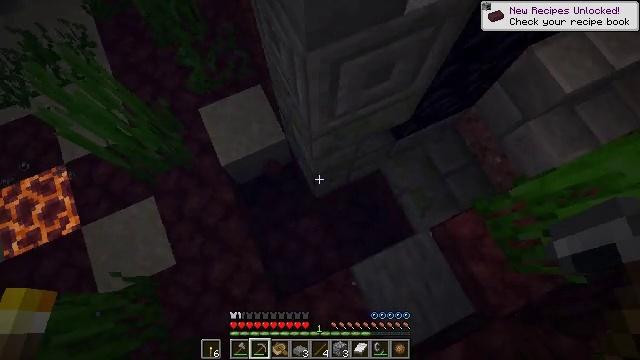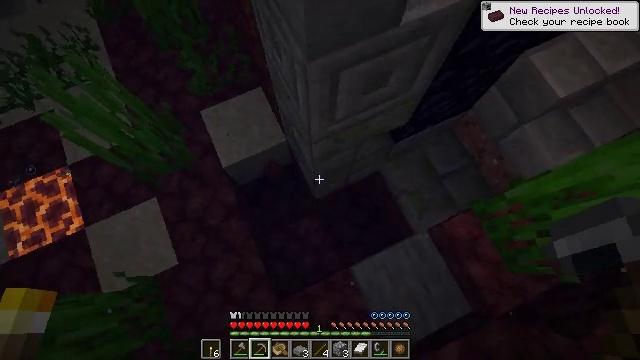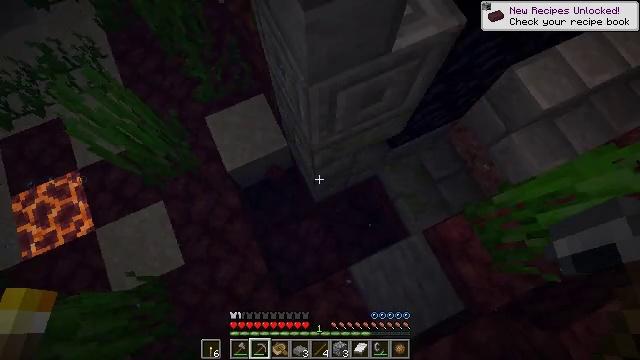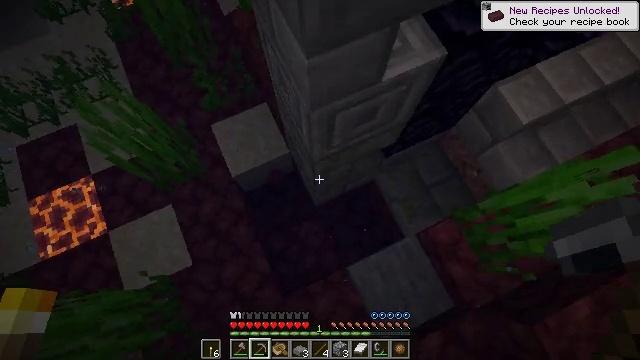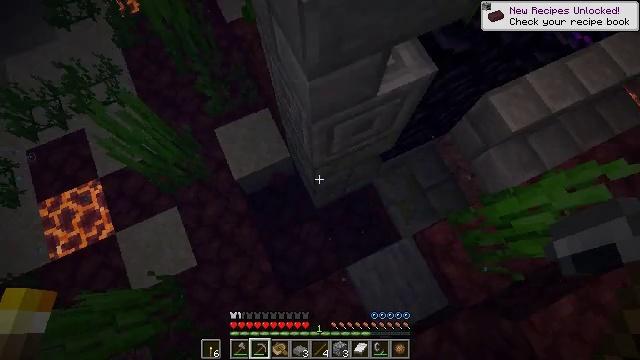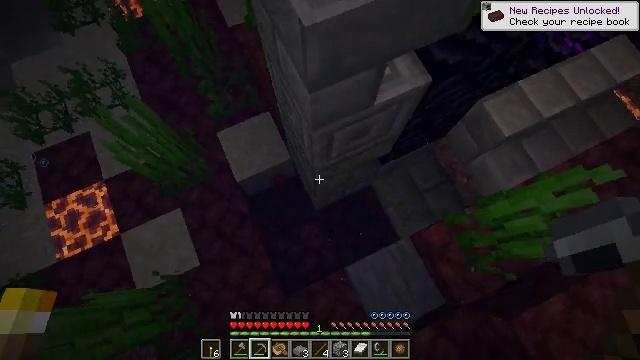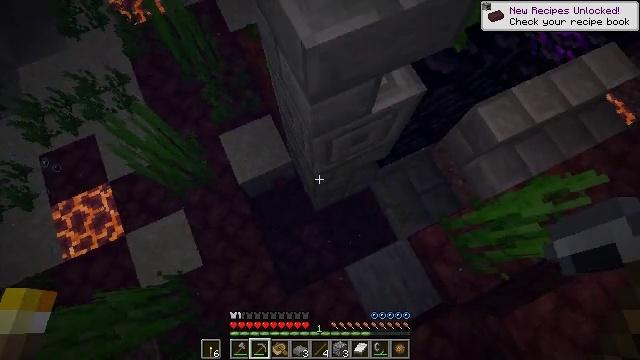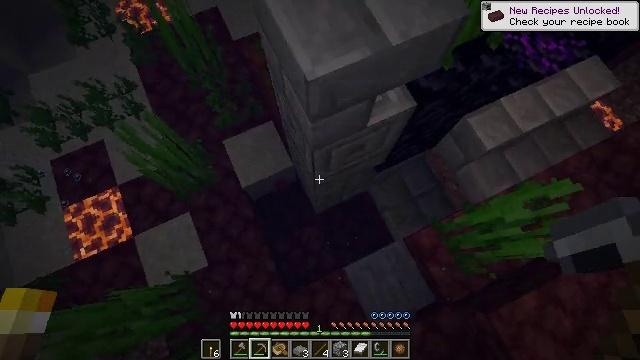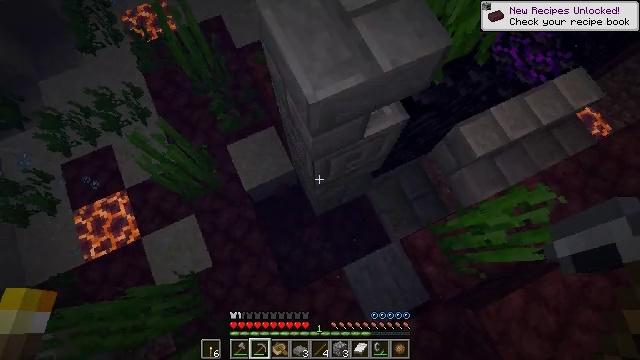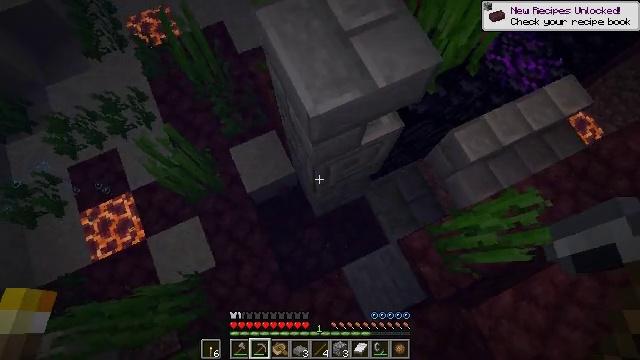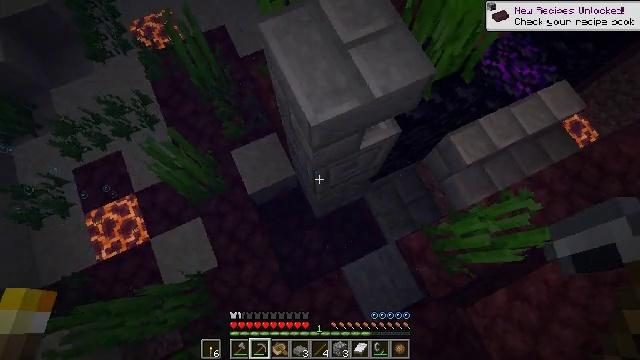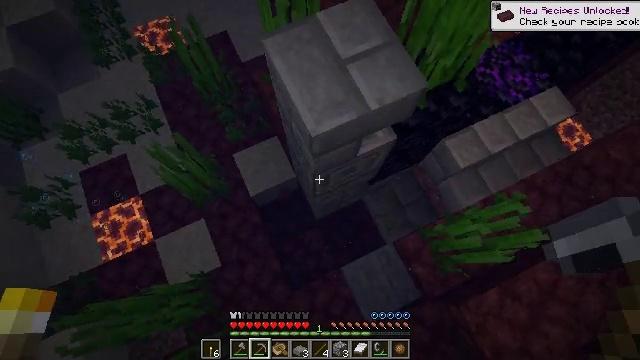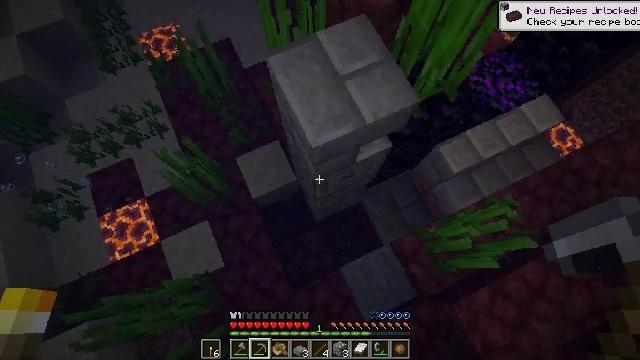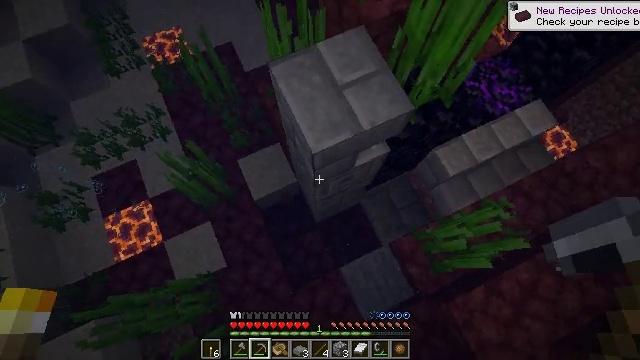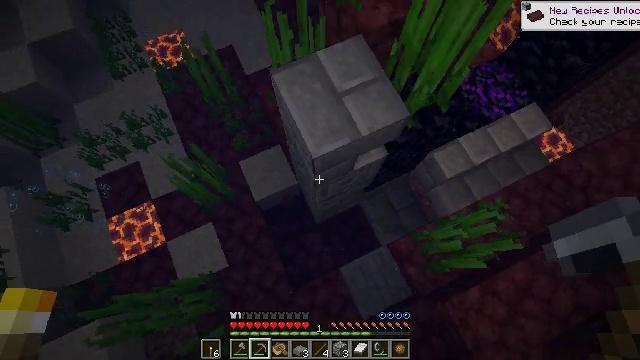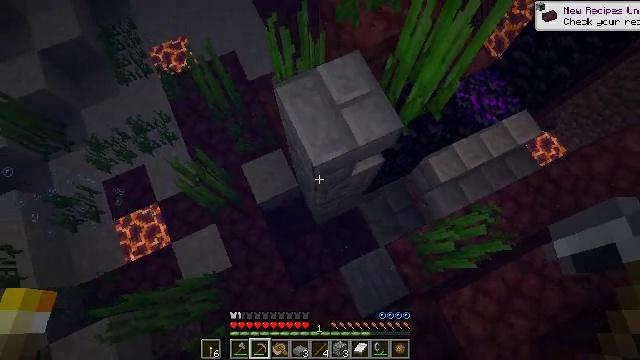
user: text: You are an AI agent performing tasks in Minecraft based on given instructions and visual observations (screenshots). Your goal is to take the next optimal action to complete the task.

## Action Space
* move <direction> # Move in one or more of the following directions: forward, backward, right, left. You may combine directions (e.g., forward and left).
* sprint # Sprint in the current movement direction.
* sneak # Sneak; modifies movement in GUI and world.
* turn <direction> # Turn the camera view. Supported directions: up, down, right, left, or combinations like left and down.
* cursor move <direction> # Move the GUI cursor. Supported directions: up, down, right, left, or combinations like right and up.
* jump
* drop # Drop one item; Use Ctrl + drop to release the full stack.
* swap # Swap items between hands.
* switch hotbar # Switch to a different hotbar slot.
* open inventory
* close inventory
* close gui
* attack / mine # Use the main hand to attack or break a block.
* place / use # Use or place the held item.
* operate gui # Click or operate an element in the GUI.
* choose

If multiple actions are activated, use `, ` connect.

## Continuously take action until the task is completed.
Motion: motion action
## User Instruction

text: Break the tall seagrass.
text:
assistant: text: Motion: jump
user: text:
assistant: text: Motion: jump
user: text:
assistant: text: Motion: jump
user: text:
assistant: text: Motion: jump
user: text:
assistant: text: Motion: jump
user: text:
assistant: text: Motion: jump
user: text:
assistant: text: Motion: jump
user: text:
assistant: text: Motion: jump
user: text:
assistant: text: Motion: jump
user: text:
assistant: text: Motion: jump
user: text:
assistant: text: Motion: jump
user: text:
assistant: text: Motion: jump
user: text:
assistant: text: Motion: jump
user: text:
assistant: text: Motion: jump
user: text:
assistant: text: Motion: jump
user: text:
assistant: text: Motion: jump
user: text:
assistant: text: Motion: jump
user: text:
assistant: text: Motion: jump
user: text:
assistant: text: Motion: turn right, jump
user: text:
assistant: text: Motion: turn right and down, jump
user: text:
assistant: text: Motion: turn right and down, jump
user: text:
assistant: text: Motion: turn right and down, jump
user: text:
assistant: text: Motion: turn right and down, jump
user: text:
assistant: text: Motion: turn right and down, jump
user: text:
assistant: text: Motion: turn right and down, jump
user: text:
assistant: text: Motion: turn right and down, jump
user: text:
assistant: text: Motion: turn right and down, jump
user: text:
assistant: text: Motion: turn right and down, jump
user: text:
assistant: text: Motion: turn right, jump
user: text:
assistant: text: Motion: jump